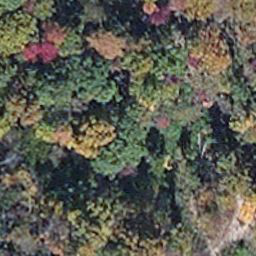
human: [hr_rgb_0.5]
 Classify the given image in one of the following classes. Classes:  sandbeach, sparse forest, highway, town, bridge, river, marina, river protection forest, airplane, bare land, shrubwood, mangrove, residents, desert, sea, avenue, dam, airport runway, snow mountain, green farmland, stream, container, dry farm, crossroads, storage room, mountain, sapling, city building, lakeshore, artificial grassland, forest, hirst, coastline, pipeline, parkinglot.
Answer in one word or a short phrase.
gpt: mangrove